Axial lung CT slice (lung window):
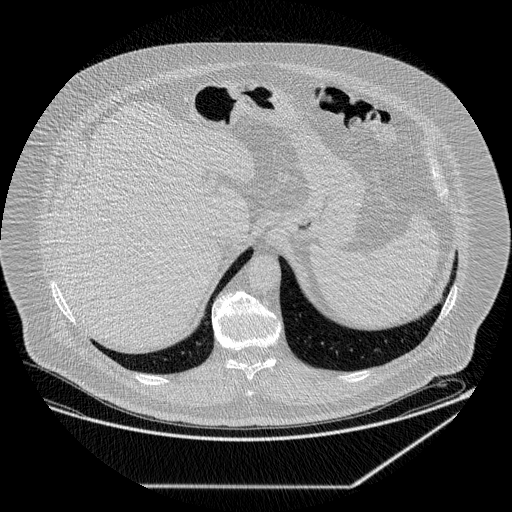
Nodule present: no